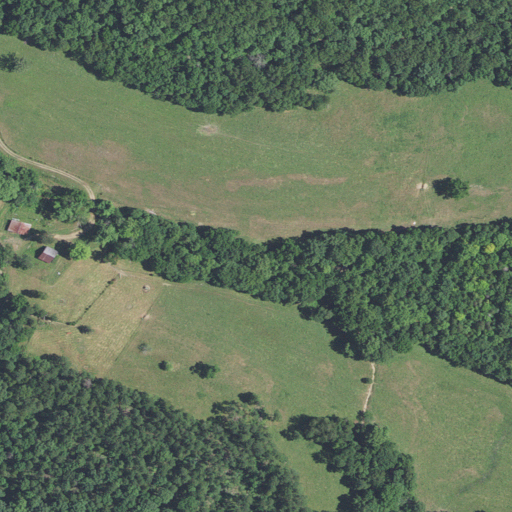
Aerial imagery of valley in Missouri named Philis Hollow containing pasture, deciduous forest, mixed forest, evergreen forest, and open development